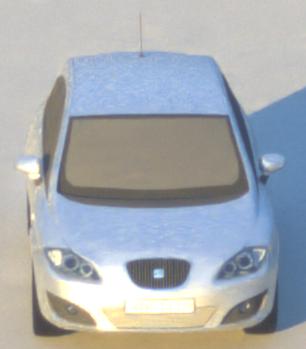
Make: SEAT
Model: Leon 1.4
Detailed model: Leon (1P)
Model produced from: 2009/04
Model produced until: 2010/08
Doors: 5
Color: white
Road condition: dry road
Daytime: sunrise or sunset
Contrast: medium contrast